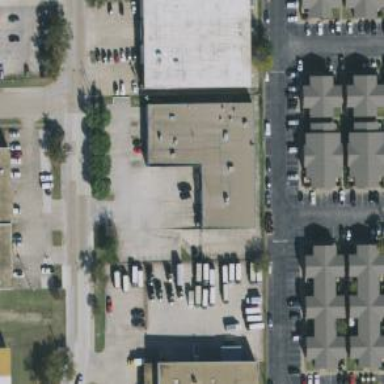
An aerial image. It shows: Warehouse.